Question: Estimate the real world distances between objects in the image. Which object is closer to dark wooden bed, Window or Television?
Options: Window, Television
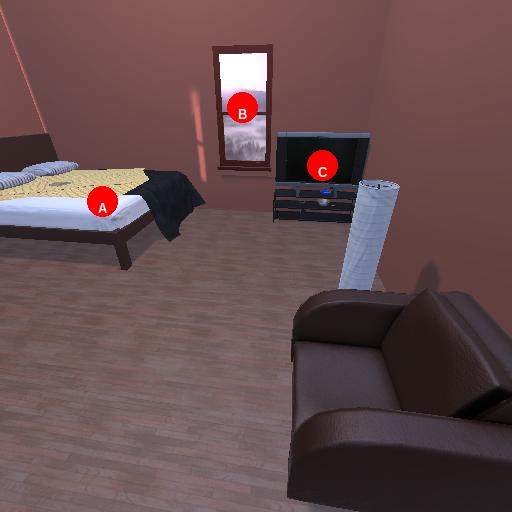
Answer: Window